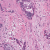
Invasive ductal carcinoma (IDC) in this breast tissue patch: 1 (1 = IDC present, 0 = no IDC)